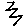
Label: zigzag